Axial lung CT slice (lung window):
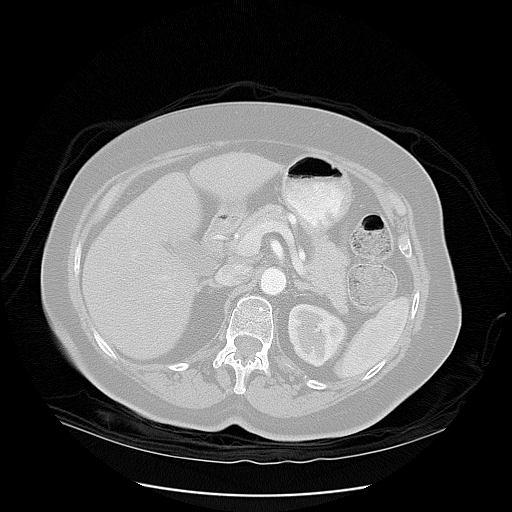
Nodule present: no